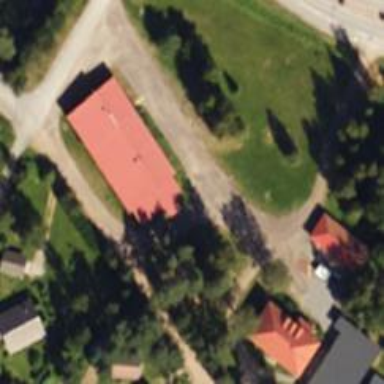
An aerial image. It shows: Community center building.